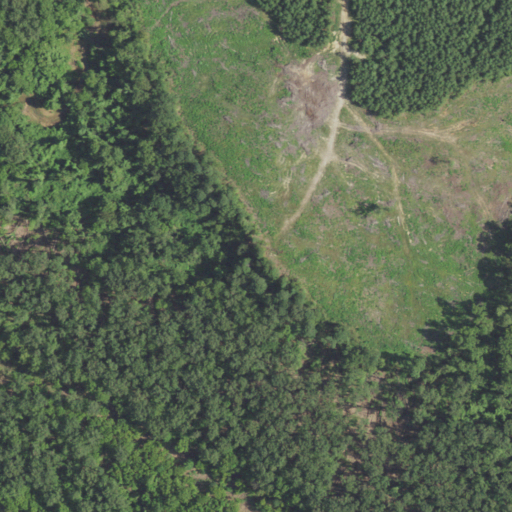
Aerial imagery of cliff(s) in Louisiana named Coushatta Bluffs containing woody wetlands, grassland, evergreen forest, deciduous forest, mixed forest, and pasture